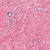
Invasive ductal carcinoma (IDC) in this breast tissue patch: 0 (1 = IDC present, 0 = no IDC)